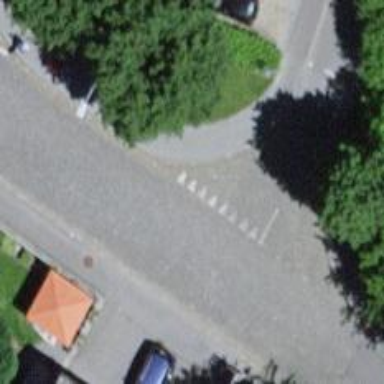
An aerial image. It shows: Tertiary road with sett surface.